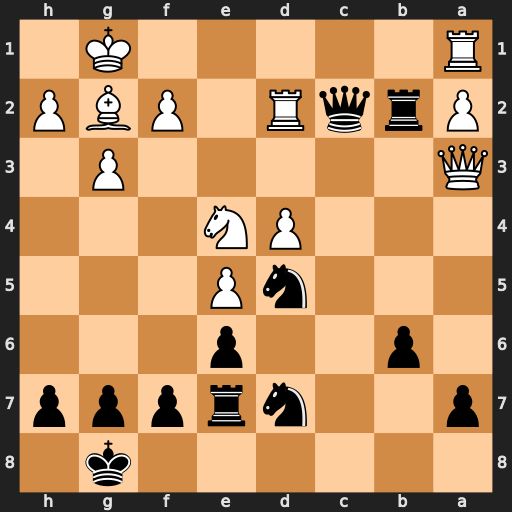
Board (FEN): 6k1/p2nrppp/1p2p3/3nP3/3PN3/Q5P1/PrqR1PBP/R5K1
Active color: b
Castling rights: -
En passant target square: -
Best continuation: Rb1+ Rxb1 Qxb1+ Bf1 Qxe4